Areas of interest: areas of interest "Car Dealership"
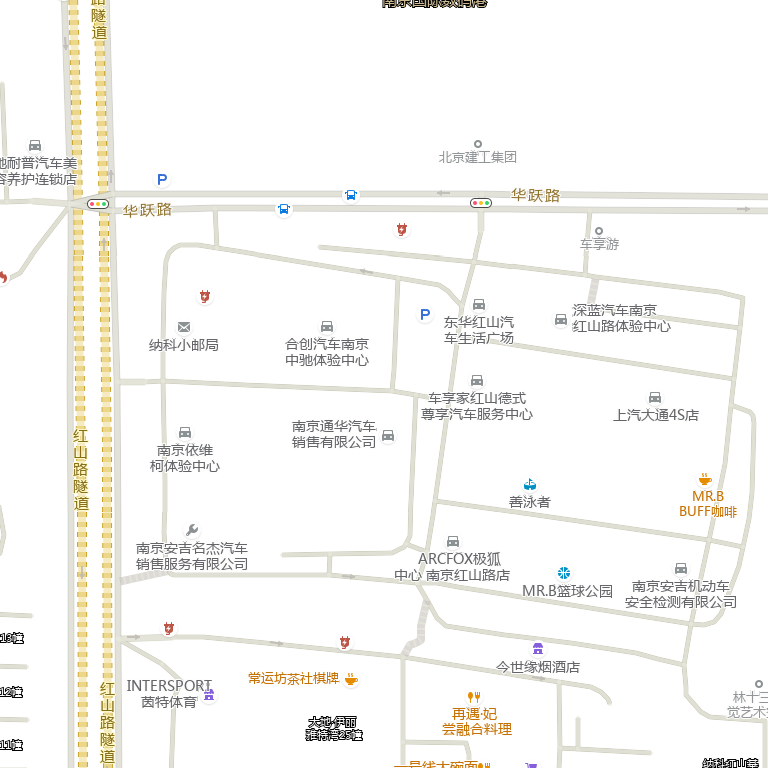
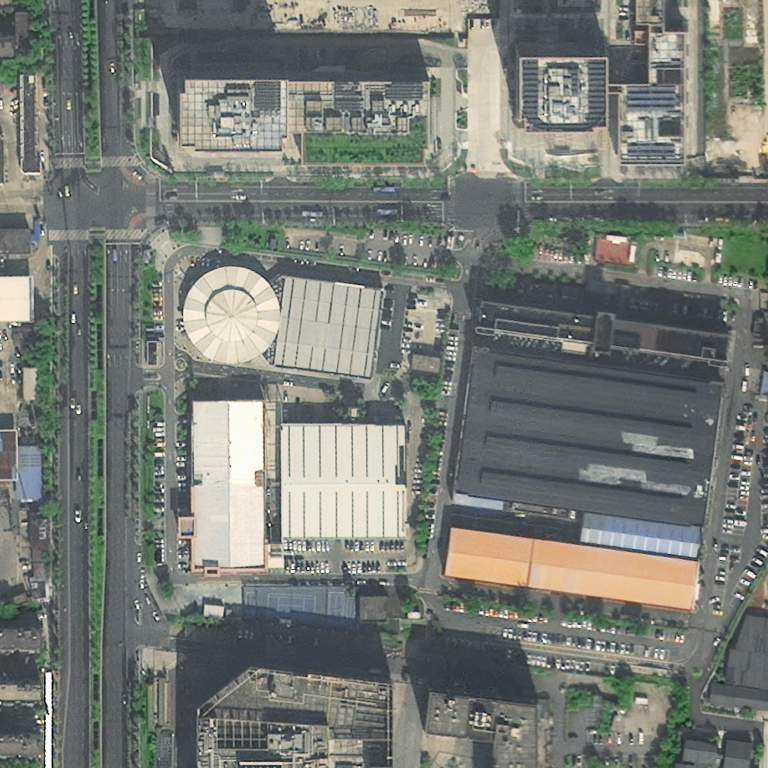